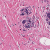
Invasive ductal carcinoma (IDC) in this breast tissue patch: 0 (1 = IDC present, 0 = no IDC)